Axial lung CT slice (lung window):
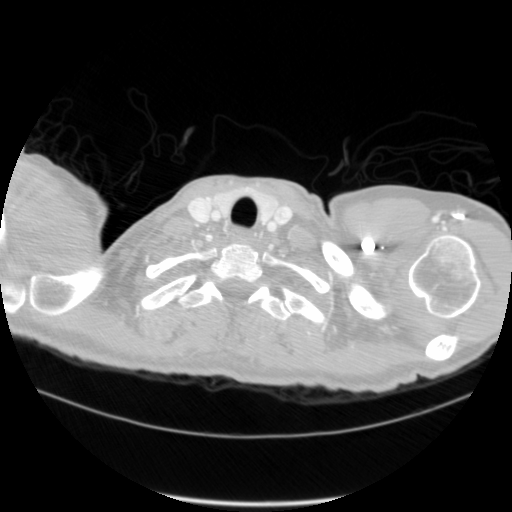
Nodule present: no